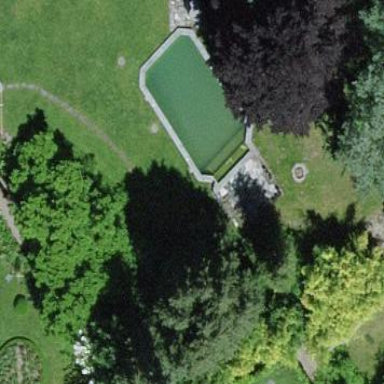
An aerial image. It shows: Swimming pool located in leisure land.